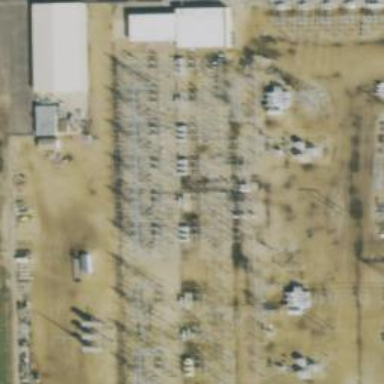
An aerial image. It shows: Switch used for power control.